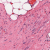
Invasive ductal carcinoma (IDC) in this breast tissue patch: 0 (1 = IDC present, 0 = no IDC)